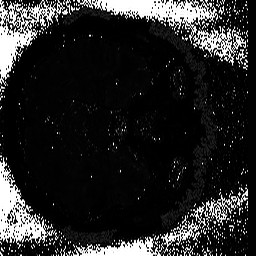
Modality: T2starmap
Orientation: axial
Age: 41
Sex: male
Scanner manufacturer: siemens
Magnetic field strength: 3 T
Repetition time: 0.043 s
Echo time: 0.00184 s